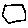
Label: hexagon